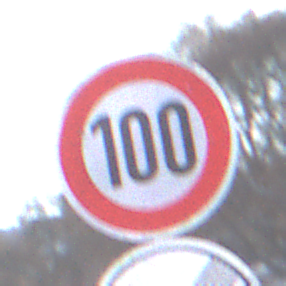
Verkehrszeichen: Geschwindigkeit100
Zusatzzeichen unten: EndeUeberholverbotKraftfahrzeuge
Umgebung: Outdoor, Nature
Tageszeit: MorningAfternoon
Wetter: PartlyCloudy
Licht: Natural
Jahreszeit: Winter
Kontrast: HighContrast